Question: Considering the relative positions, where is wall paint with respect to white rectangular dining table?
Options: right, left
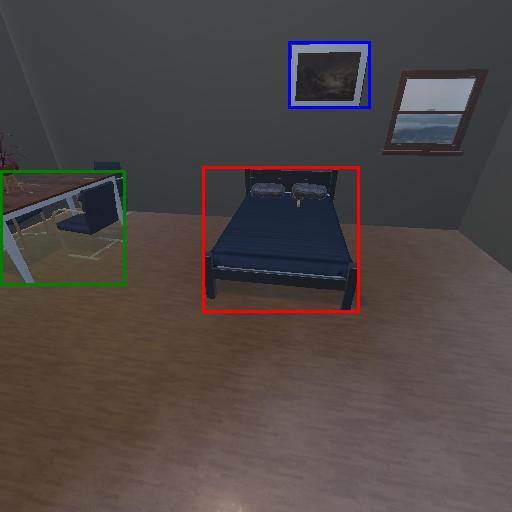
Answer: right